Interaction volume radius: 10 \u00c5
Interaction volume height: 10 \u00c5
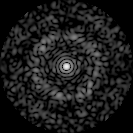
Disorder parameter: 0.8447